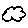
Label: cloud